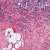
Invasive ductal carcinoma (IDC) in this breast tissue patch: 1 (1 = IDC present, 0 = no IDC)